Question: What is their slogan?
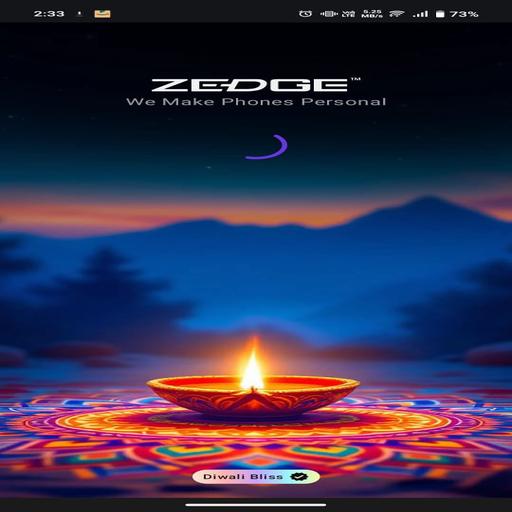
Answer: Make phones personal